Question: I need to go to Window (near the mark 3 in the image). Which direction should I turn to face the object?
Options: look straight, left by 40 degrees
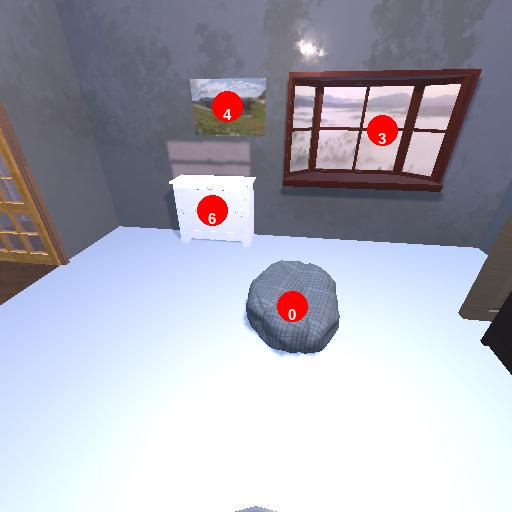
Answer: look straight